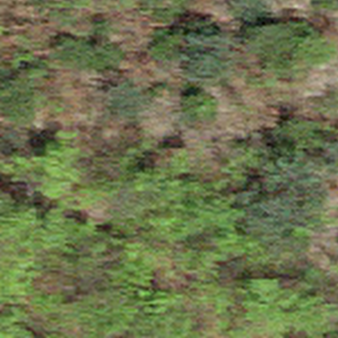
Label: other